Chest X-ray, AP view. Patient: 43 years old, sex M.
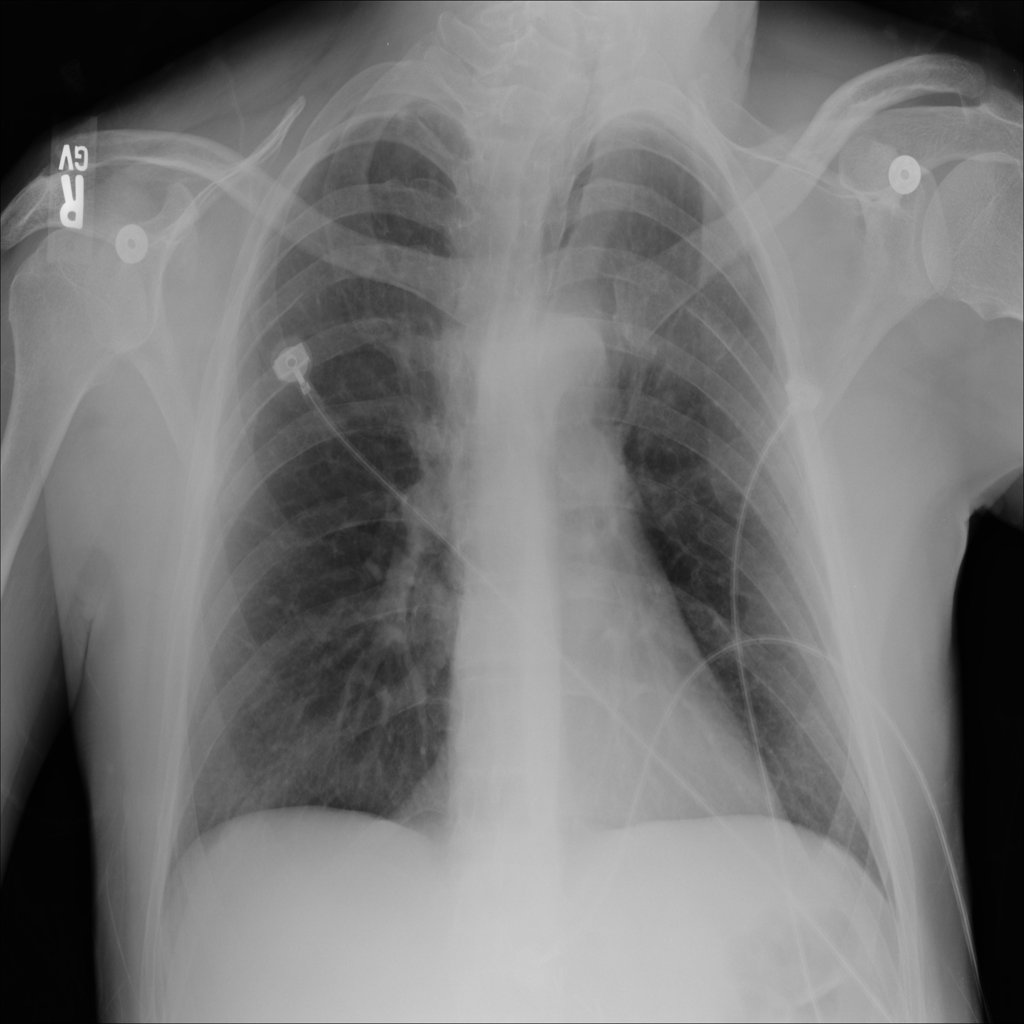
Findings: No Finding